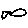
Label: fish